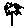
Label: flower